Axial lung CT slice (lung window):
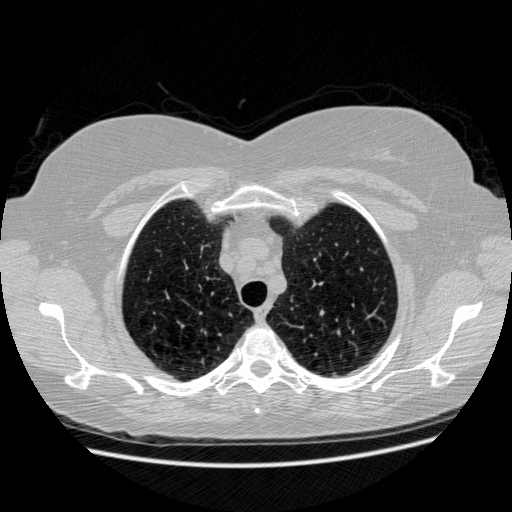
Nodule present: no